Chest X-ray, PA view. Patient: 35 years old, sex F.
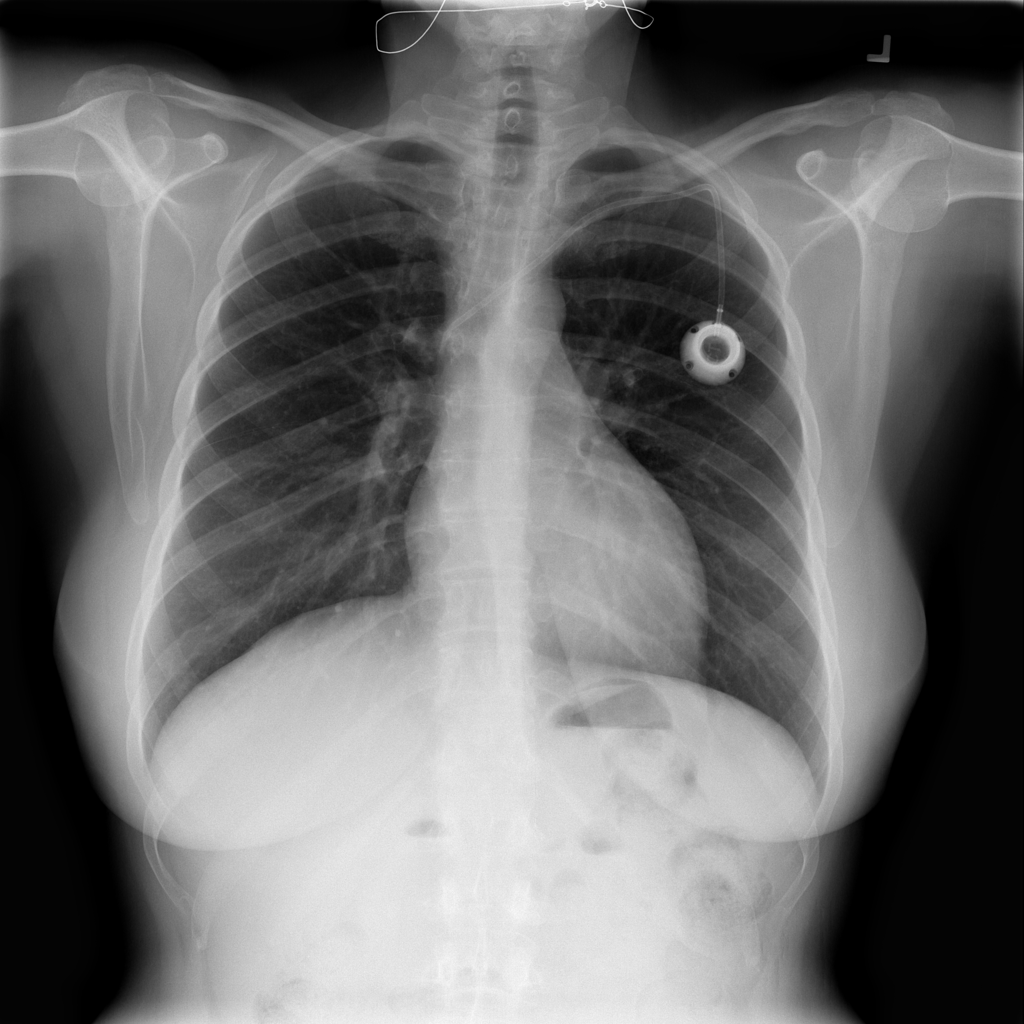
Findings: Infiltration